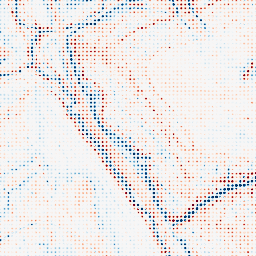
Category: edge_preserving
Decomposition family: anisotropic_diffusion
Decomposition parameters: iterations: 50
kappa: 10
gamma: 0.1
Upsampling method: sinc_blackman
Upsampling parameters: scale: 8
kernel_size: 4
Upsampling scale: 8